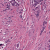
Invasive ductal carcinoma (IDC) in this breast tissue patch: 1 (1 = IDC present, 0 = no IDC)